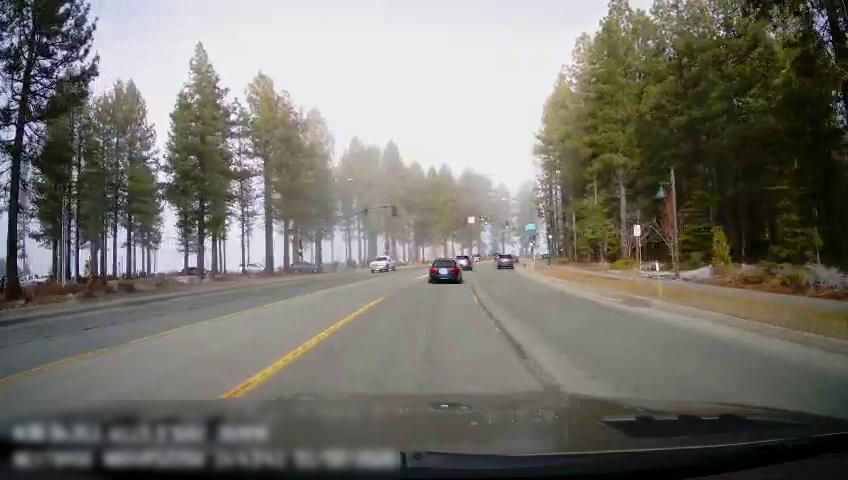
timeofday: Day
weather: Sunny
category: Drivable Space
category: Vehicles | Car
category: Vehicles | Truck
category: Vehicles | SUV
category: Vehicles | SUV
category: Vehicles | Car
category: Lanes | Opposite Lane
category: Lanes | Current Lane
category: Lanes | Current Lane
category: Traffic | Signs